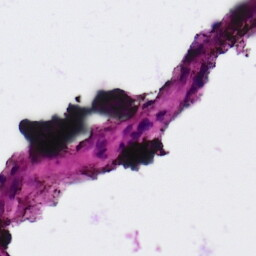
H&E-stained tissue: Ovarian